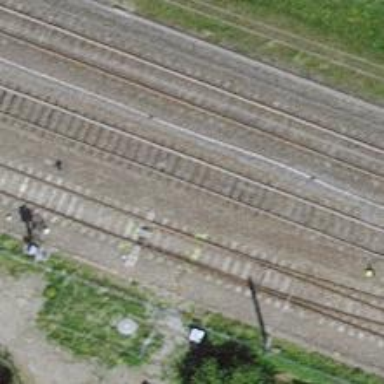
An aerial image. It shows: Railway switch.